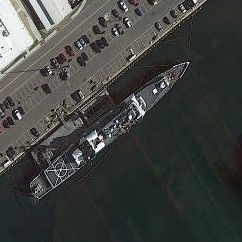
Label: cruiser